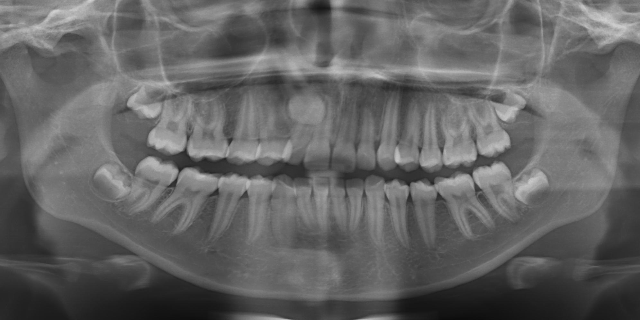
adult